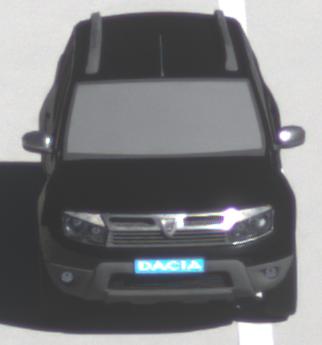
Make: Dacia
Model: Duster dCi 110 FAP
Detailed model: Duster (I)
Model produced from: 2010/06
Model produced until: 2013/11
Doors: 5
Color: black
Road condition: dry road
Daytime: midday
Contrast: high contrast